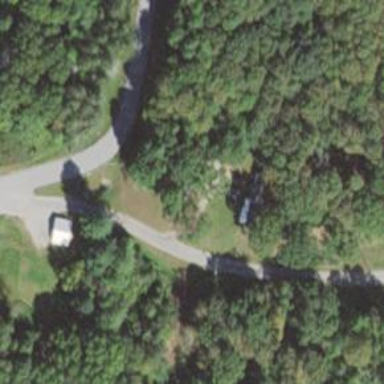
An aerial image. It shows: Residential driveway.